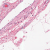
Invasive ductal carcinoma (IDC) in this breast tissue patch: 0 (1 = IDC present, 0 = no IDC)